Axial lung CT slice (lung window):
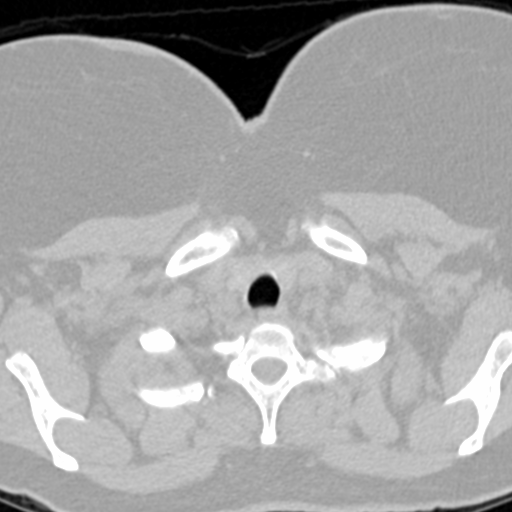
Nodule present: no